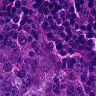
Metastatic tissue present: yes